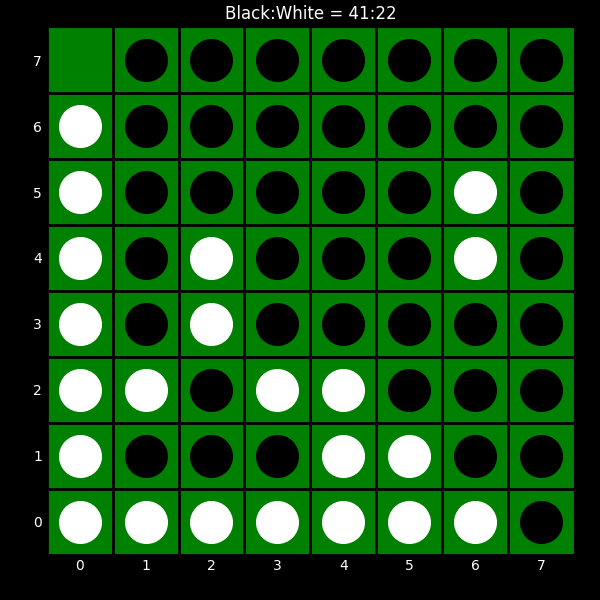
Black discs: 41
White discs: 22